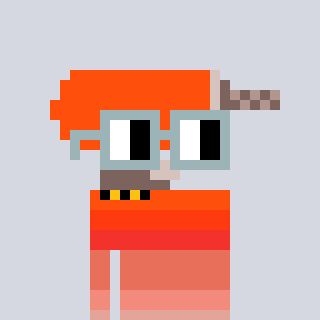
a pixel art character with square dark gray glasses, a drill-shaped head and a bege-colored body on a cool background